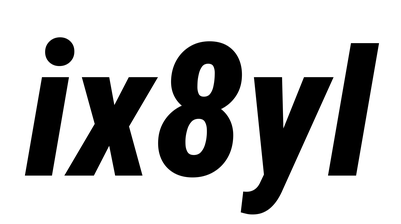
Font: Roboto-Italic_Condensed_ExtraBold_Italic